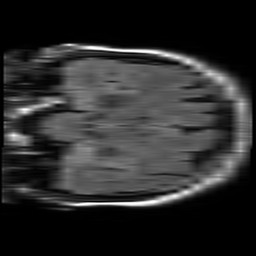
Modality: FLAIR
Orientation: coronal
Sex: female
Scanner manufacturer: philips
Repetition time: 11 s
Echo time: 0.125 s